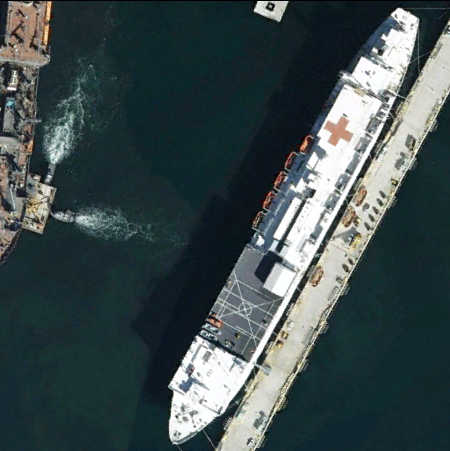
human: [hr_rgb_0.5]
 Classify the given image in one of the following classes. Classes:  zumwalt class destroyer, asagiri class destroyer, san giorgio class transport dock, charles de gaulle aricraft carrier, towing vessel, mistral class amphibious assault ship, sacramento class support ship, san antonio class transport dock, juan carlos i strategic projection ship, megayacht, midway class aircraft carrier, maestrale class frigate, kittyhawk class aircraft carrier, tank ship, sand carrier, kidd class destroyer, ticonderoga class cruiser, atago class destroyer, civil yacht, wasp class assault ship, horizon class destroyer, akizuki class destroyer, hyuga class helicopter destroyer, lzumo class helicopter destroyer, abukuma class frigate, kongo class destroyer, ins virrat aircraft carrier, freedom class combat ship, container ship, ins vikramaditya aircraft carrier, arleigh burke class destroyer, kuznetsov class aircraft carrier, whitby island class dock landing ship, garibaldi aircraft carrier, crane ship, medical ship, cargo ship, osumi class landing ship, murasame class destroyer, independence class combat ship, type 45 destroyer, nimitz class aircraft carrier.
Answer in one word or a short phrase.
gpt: Medical ship